Aerial crown-view tile of a tropical tree (Barro Colorado Island, Panama), acquired 20241014:
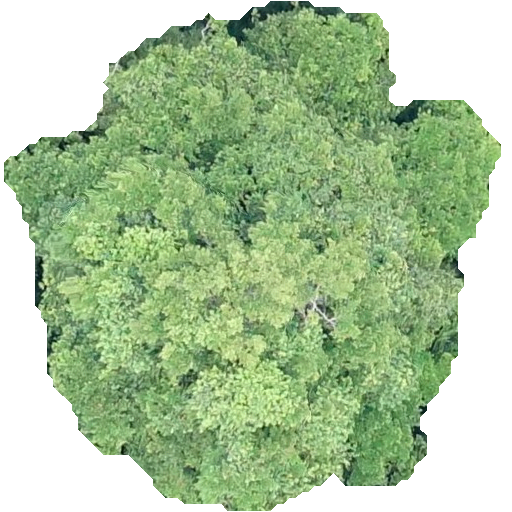
Species: Tabernaemontana arborea
GBIF accepted scientific name: Tabernaemontana arborea
Crown area: 276.352 m²